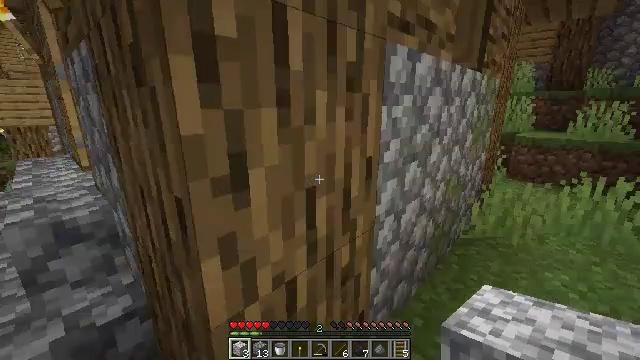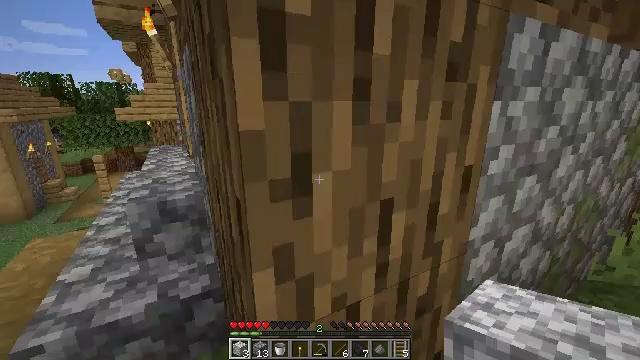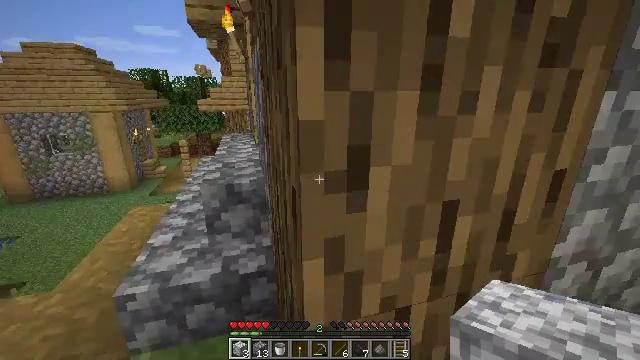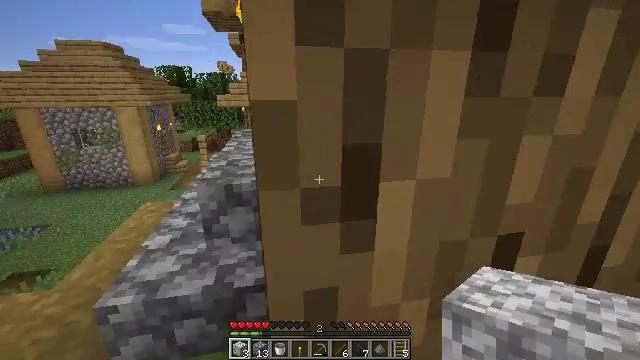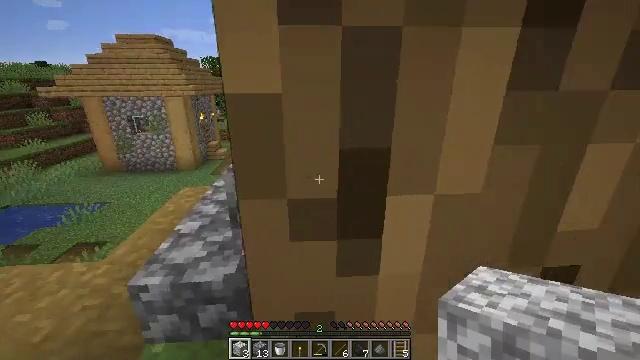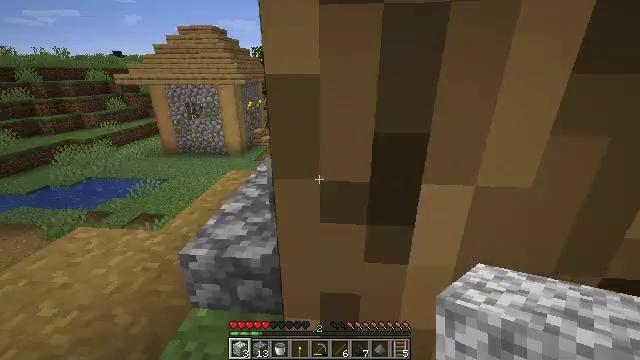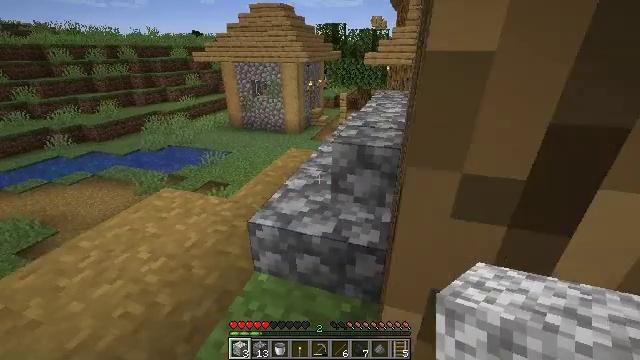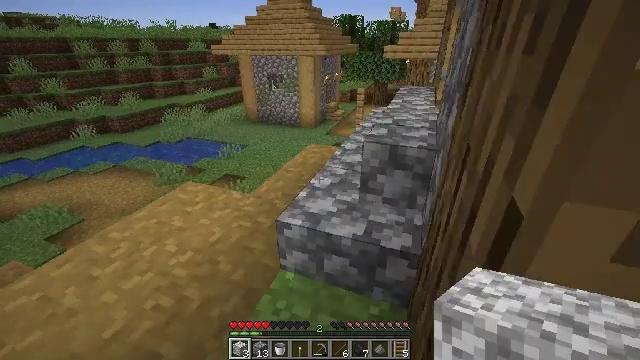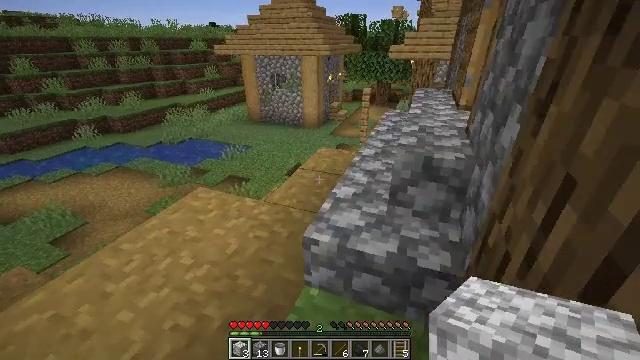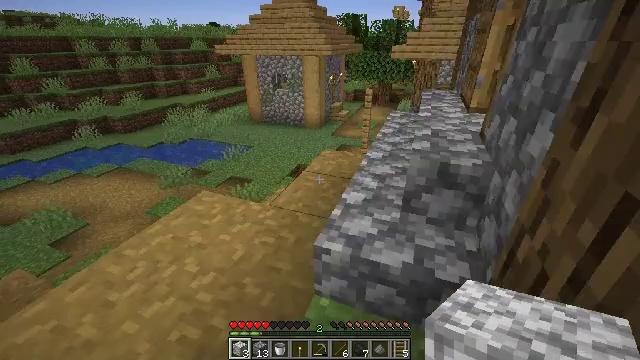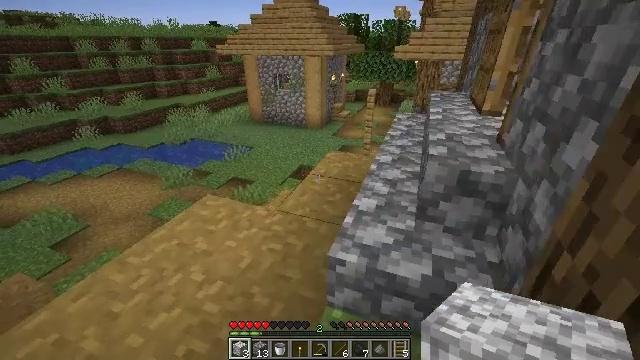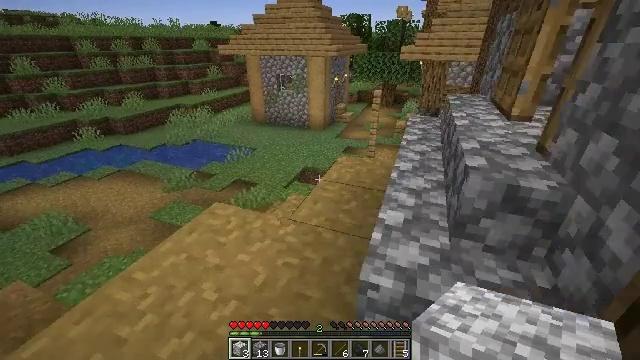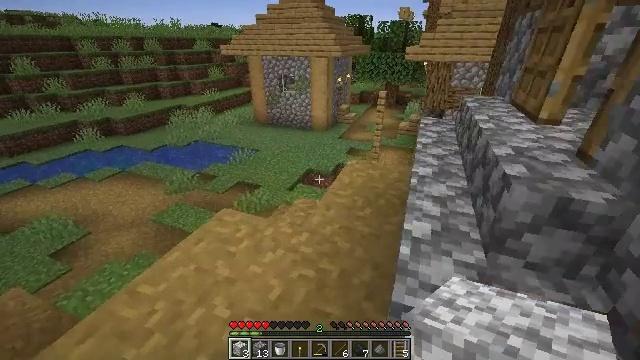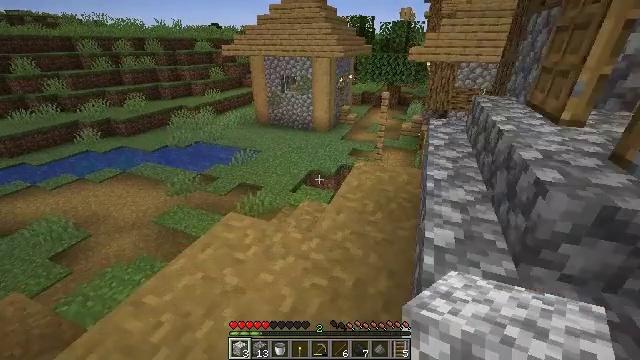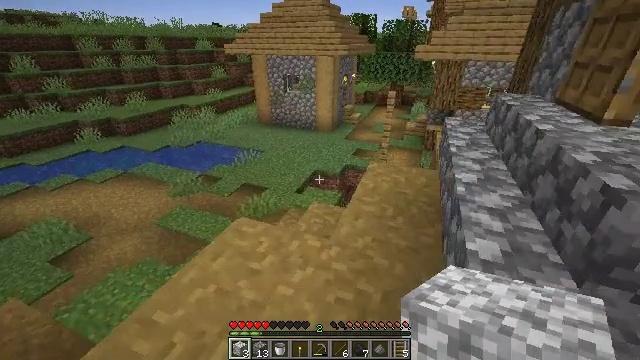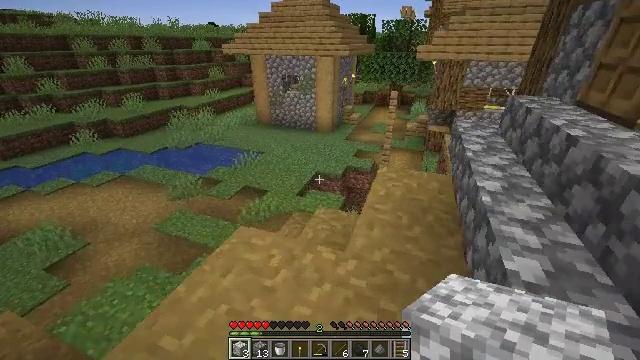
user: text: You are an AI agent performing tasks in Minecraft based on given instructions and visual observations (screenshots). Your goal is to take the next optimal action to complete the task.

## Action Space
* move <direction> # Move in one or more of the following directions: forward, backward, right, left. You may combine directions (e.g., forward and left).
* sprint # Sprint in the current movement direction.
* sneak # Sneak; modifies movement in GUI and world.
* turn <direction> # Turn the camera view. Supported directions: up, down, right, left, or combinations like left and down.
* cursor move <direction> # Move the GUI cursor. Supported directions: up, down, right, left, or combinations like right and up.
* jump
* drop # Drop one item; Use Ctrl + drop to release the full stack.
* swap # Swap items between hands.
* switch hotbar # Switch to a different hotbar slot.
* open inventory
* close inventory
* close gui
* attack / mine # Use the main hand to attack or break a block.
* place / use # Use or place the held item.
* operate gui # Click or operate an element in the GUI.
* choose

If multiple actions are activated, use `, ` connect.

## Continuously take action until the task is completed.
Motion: motion action
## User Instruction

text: Break the stripped oak log.
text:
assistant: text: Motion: move forward, turn left
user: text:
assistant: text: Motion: move forward, turn left and down
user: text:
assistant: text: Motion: move forward, turn left
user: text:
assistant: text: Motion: move forward, turn left and down
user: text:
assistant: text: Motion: move forward and move left, turn left and down
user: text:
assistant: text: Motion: move forward and move left, turn left and down
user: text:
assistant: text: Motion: move forward and move left, turn left and down
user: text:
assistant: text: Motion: move forward and move left
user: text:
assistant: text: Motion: move forward and move left
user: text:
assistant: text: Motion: move forward and move left
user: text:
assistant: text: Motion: move forward and move left
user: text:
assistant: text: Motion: move forward and move left
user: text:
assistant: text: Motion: move forward and move left
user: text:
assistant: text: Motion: move forward and move left
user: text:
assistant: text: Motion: move forward and move left
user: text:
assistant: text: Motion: move forward and move left, turn right and up
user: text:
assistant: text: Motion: move forward and move left, turn right and up
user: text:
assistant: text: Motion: move forward and move left, turn right and up
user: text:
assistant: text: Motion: move forward, turn right and up
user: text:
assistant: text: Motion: move forward
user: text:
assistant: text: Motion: move forward, turn right
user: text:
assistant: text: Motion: move forward, turn right and up
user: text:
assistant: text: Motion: move forward, turn right
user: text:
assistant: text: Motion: move forward
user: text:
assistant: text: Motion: move forward, turn down
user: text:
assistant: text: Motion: move forward, turn down
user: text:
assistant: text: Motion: move forward, turn left and down
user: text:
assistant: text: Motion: move forward, turn left and down
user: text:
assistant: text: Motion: move forward, turn left and down
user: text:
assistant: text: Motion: move forward, turn left and down